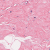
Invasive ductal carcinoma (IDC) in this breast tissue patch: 0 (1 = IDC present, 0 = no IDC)